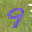
Label: 9